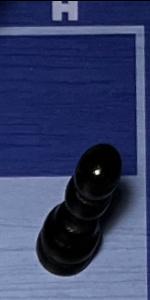
Label: Pawn_Black